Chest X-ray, PA view. Patient: 50 years old, sex M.
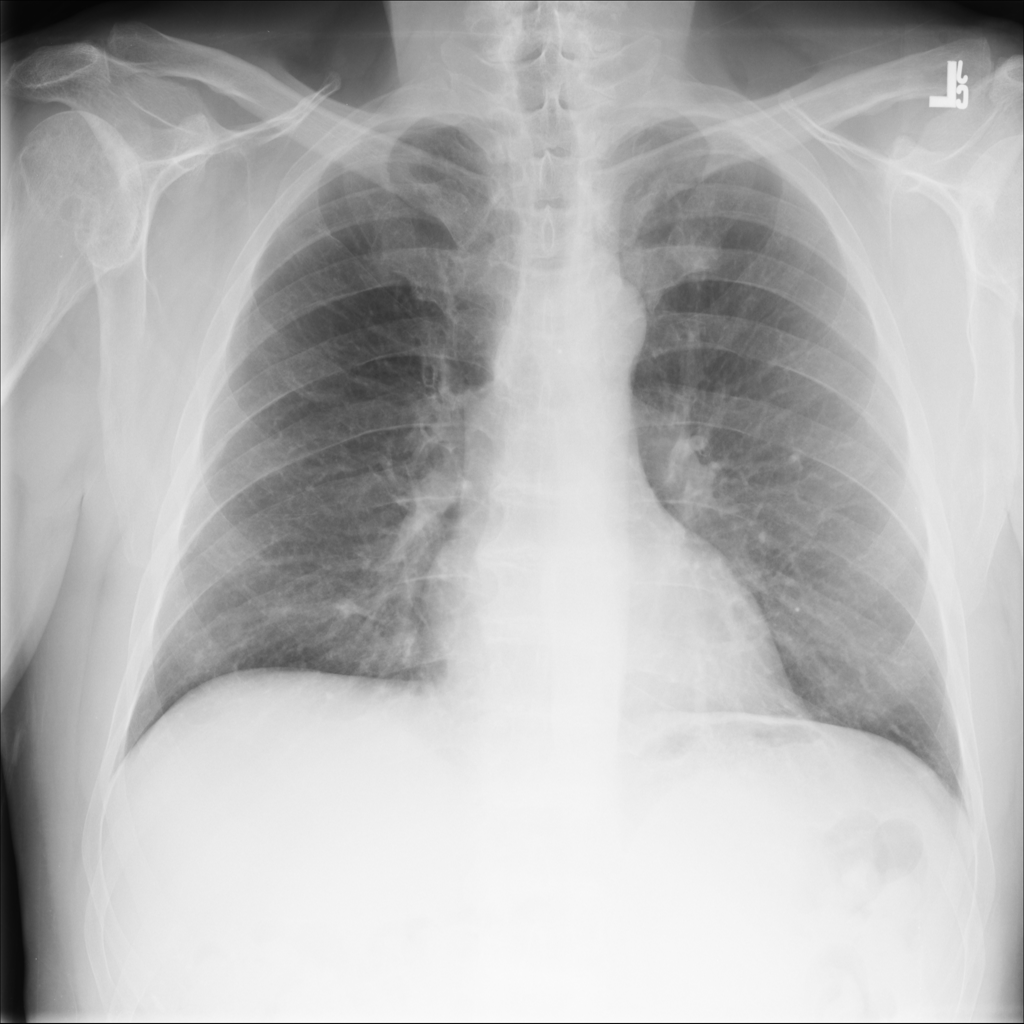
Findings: No Finding